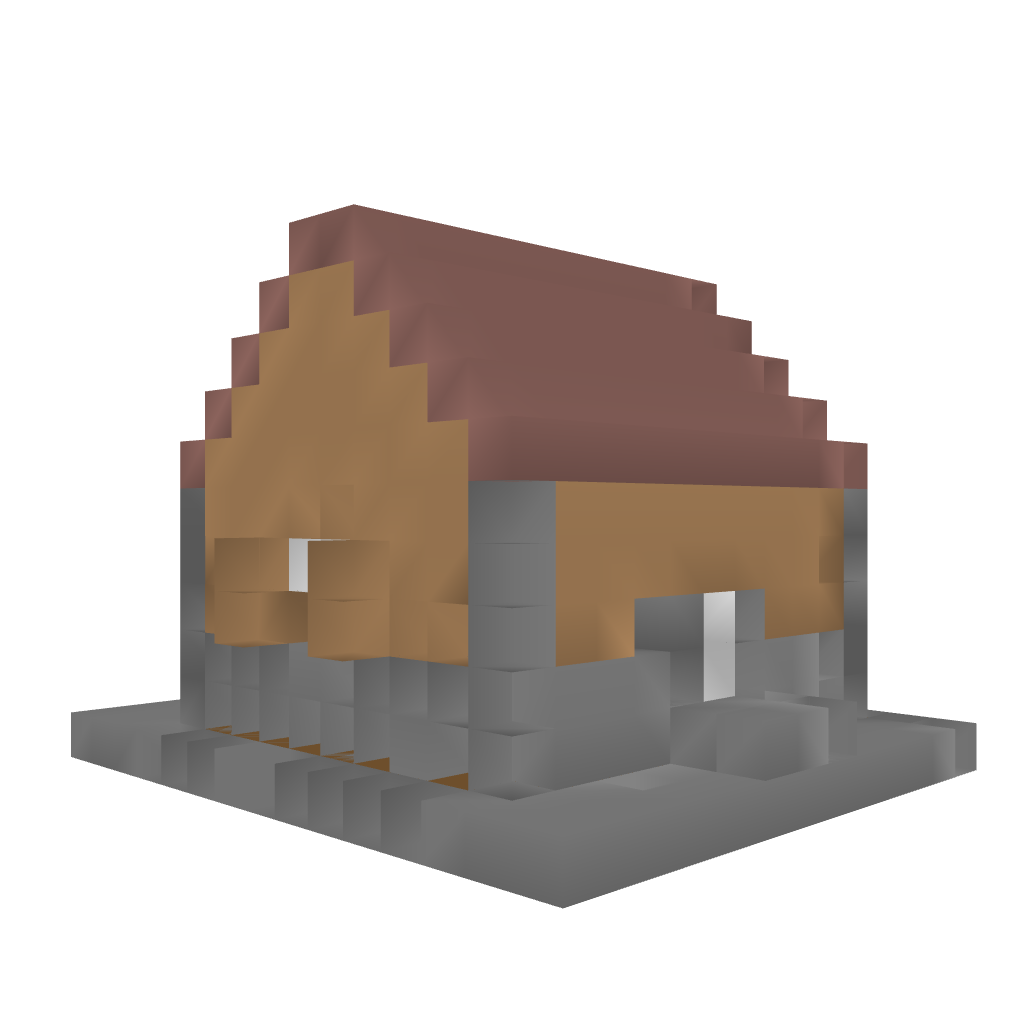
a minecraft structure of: Small Brick House bad low quality